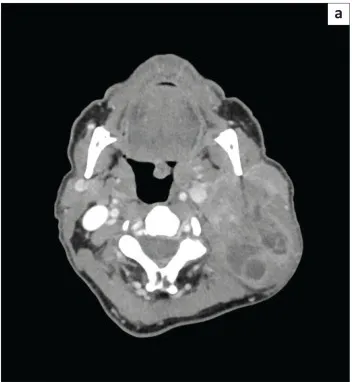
(a) Axial contrasted computed tomography (CT) scan demonstrates a small ovoid iso-attenuating mass in the left tonsil. The large mixed solid-cystic nodal-mass conglomerate in the left side of the neck exerts mass effect on the left carotid space and displaces it medially.
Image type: radiology (ct)